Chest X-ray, PA view. Patient: 53 years old, sex F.
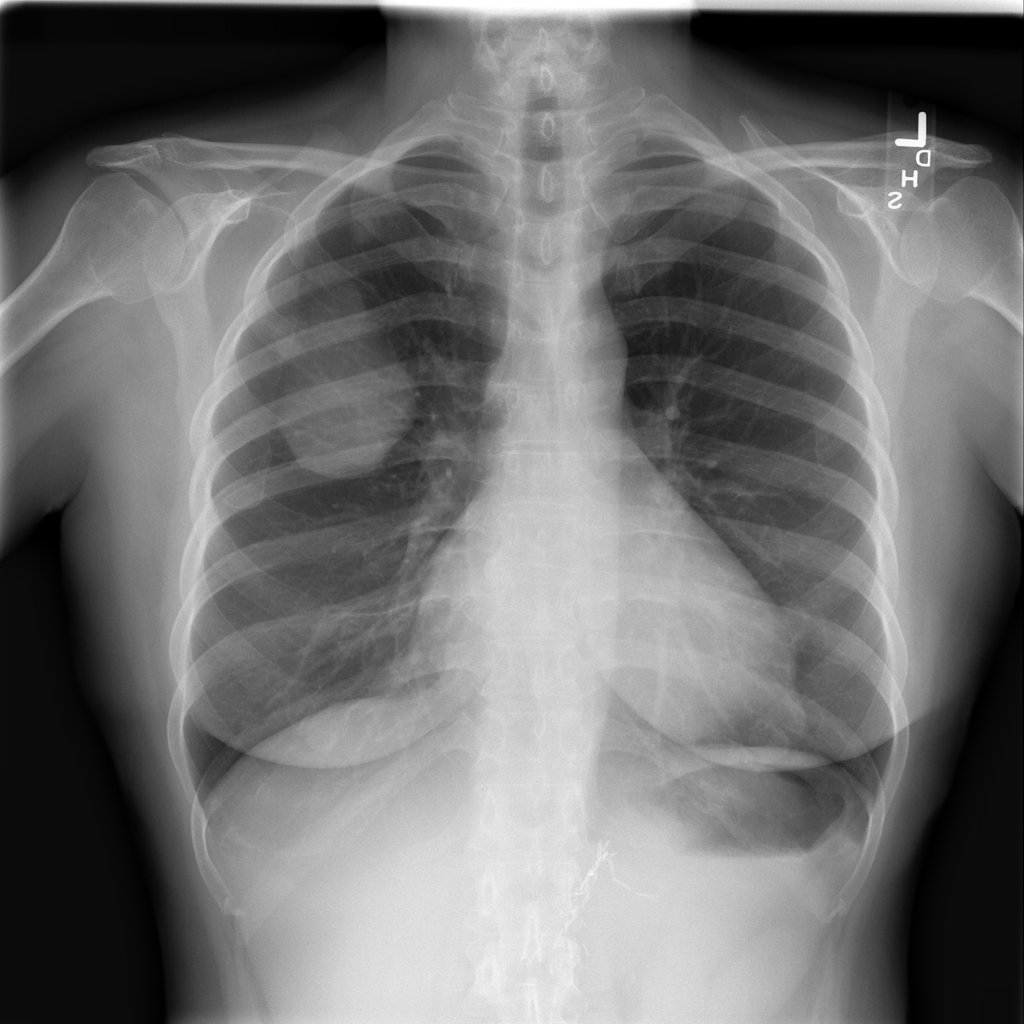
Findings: No Finding